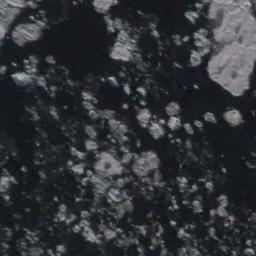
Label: sea_ice